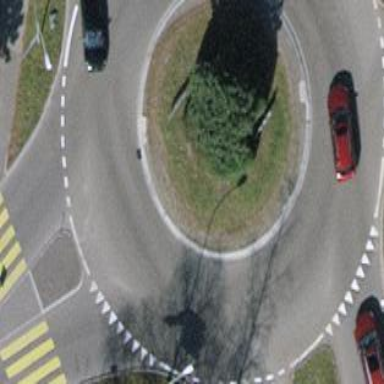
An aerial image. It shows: Secondary road with asphalt surface leading to roundabout. There is separate sidewalk for pedestrians.